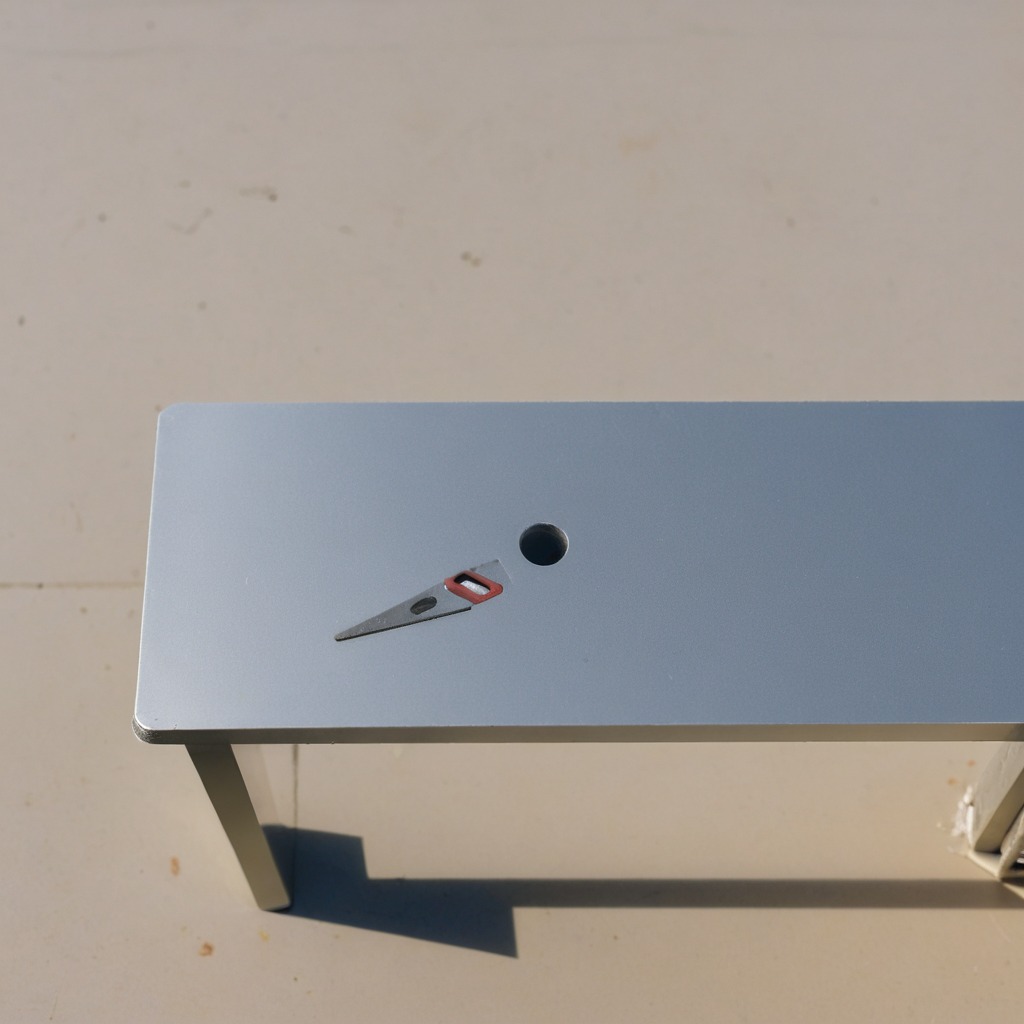
A metal saw is lying on the table in a temporary outdoor tool station.